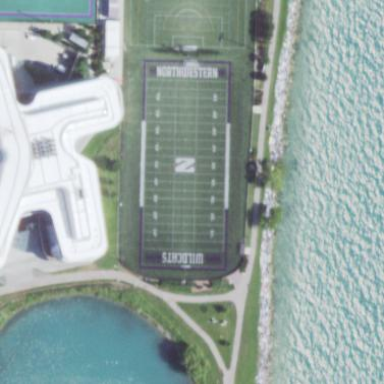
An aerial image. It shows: American football pitch with artificial turf surface for leisure land.